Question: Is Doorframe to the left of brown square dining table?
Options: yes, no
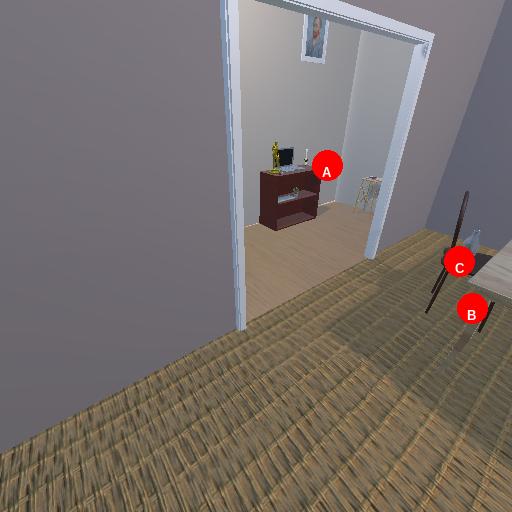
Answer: yes